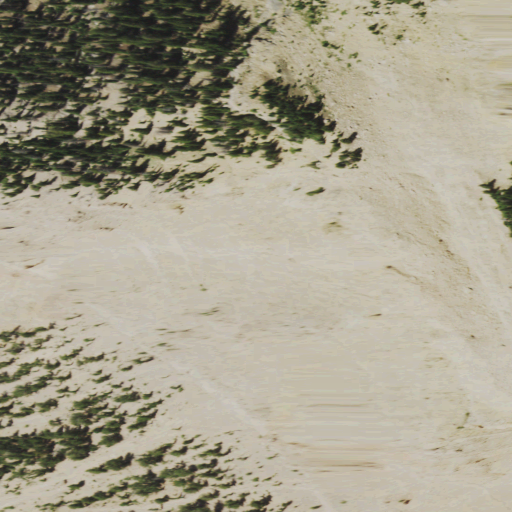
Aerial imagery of cliff(s) in Wyoming named White Rock containing grassland, evergreen forest, shrub, and barren land